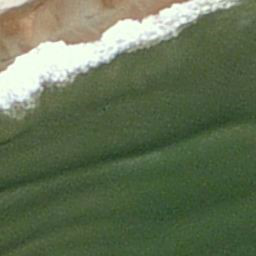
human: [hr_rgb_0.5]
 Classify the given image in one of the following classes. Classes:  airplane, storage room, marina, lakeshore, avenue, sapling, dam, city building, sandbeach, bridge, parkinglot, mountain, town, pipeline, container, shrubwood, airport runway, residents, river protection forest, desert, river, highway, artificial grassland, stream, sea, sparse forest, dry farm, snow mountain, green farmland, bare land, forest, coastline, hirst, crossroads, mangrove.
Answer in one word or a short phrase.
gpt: coastline